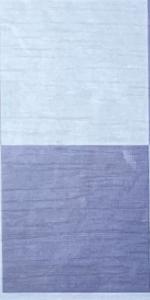
Label: Empty